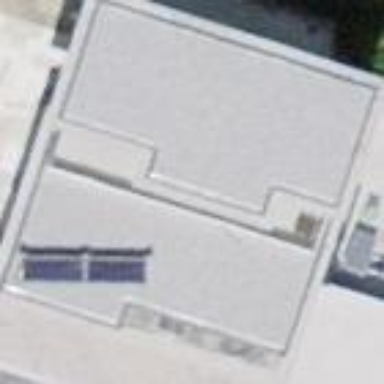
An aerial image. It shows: Detached building with flat roof.